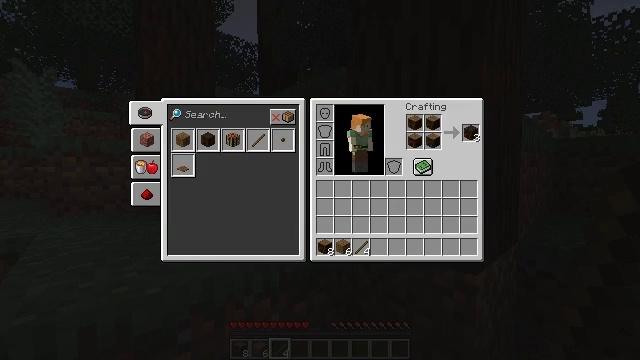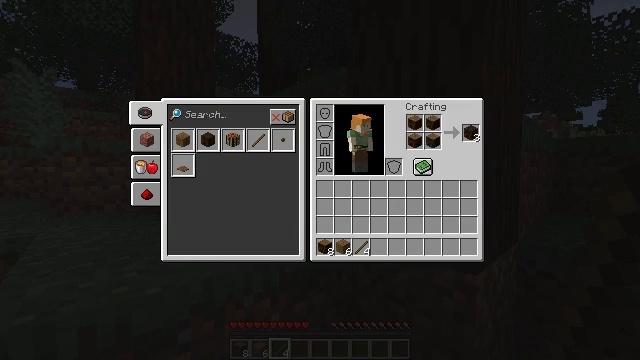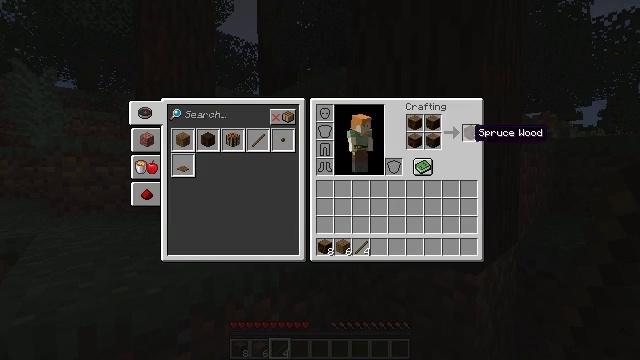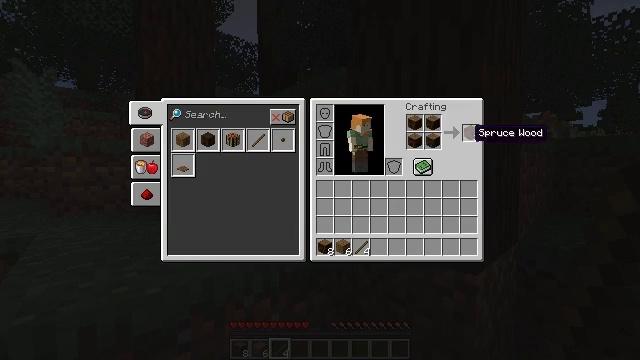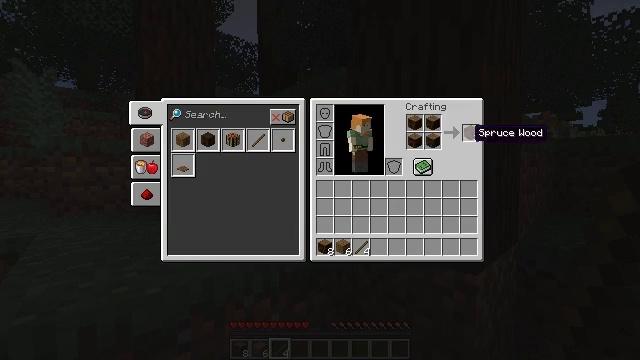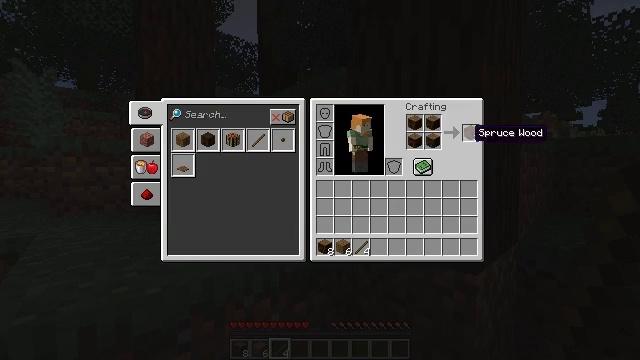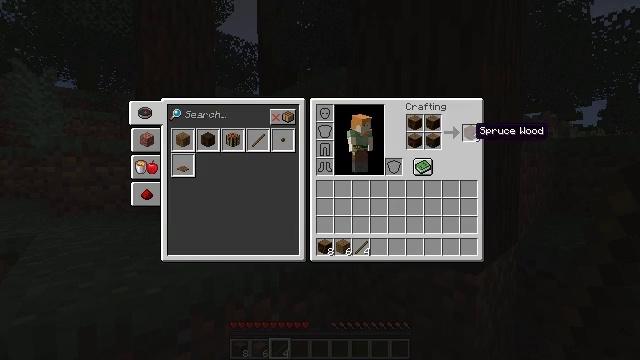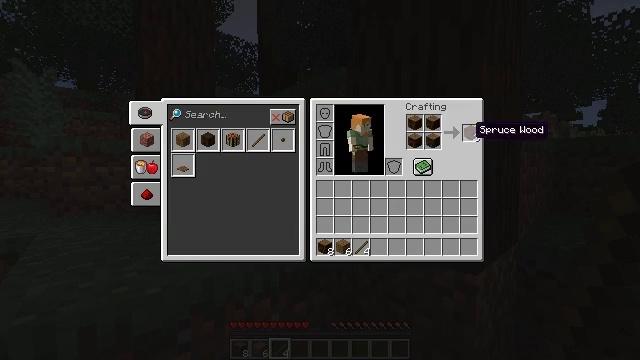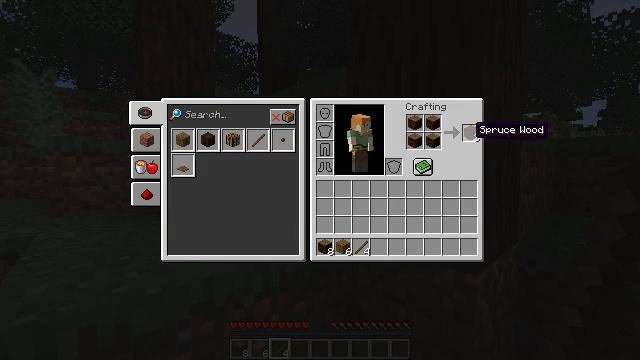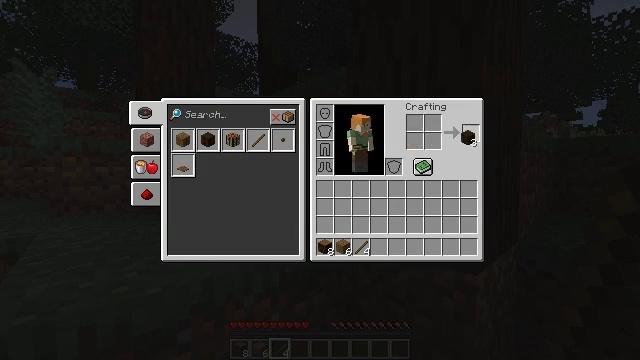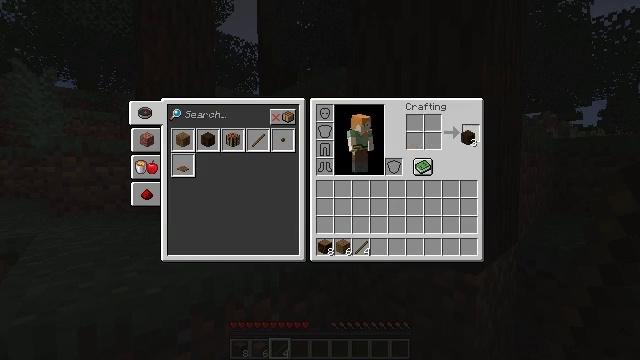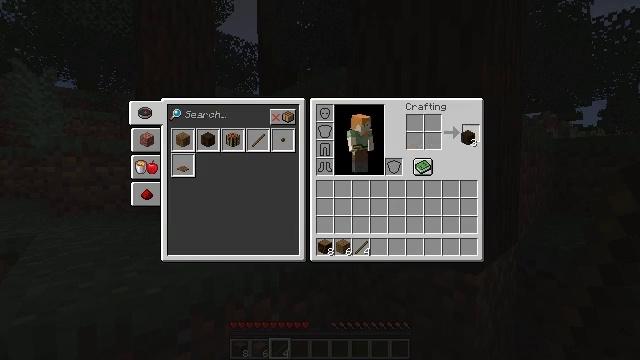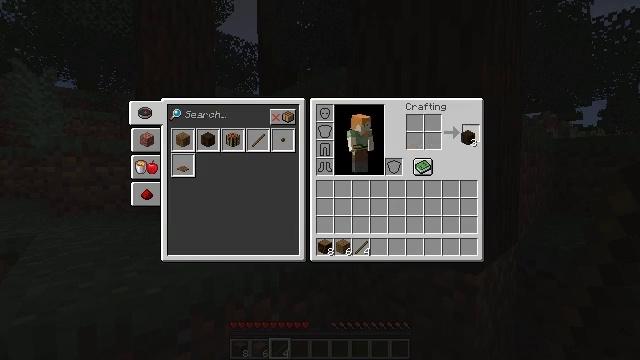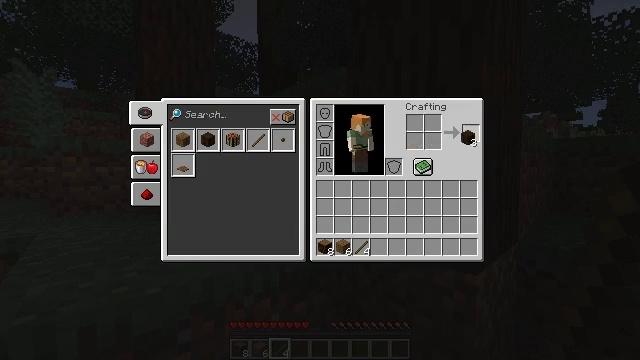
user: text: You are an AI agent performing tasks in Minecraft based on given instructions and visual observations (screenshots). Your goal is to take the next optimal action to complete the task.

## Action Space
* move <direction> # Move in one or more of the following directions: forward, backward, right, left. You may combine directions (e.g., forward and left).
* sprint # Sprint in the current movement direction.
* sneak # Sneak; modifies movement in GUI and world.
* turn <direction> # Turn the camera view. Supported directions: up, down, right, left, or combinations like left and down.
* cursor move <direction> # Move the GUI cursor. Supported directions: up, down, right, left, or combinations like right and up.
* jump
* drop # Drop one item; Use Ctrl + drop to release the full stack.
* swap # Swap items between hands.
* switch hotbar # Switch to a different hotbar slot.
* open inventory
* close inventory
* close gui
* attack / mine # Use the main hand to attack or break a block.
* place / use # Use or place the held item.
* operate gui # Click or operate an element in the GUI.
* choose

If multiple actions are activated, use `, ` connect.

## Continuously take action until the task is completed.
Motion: motion action
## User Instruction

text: Use planks to craft spruce wood.
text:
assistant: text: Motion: no_op
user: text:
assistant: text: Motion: no_op
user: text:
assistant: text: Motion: no_op
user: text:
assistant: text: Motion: no_op
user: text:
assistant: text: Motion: no_op
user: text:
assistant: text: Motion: no_op
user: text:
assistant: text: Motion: no_op
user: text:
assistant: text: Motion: no_op
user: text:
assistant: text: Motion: operate gui
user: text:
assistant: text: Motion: operate gui
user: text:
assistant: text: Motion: no_op
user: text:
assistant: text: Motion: no_op
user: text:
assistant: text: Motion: no_op
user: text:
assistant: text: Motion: no_op